Field crop: maize
Growth stage: 1
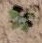
Species: chenopodium